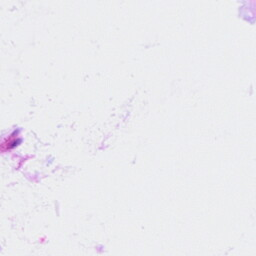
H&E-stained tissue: Ovarian